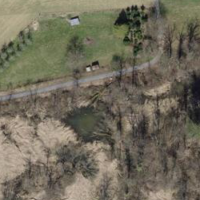
EUNIS habitat code: 41
Species observed at this site:
Quercus robur
Allium ursinum
Salvia pratensis